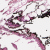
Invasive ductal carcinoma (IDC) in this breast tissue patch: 0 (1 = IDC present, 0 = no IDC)